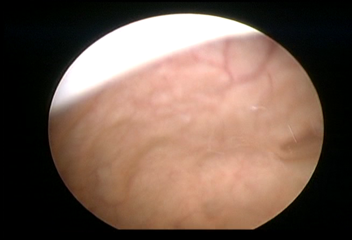
Modality: WLC
Class: Normal mucosa
Bladder cancer association: No